Field crop: maize
Growth stage: 2
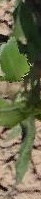
Species: maize